Question: I have built an object in PHP, used JSON_encode function and send it as a JSON string to my JS script via ajax. Then I convert it back to an object. The problem I am having is that I wanted to keep the object in the order that it was originally created in. Please see this picture of what the object looks like once I get it into JS:

When I created the object, it was sorted by the customer field alphabetically. The customer name starting with A would come first, B second, etc. As you can see, now, the first element of the object as customer starting with S. It looks like somehow it got automatically sorted by the key of the top-level object, which is an integer, so I understand why this happened.
So i want to do is re-sort this object so that all the sub-objects are sorted by the 'customer' field alphabetically. Is this possible? If so, how do I do it?
Thanks!
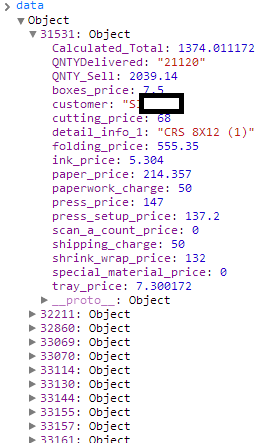
Answer: It's probably the difference between a JavaScript Object and a JavaScript Array. Objects are more like hash tables, where the keys aren't sorted in any particular order, whereas Arrays are linear collections of values.
In your back end, make sure you're encoding an array, rather than an object. Check the final encoded JSON, and if your collection of objects is surrounded by {} instead of [], it's being encoded as an object instead of an array.
You may run into a problem since it looks like you're trying to access the objects by an ID number, and that's the index you want those objects to occupy in the final array, which presents another problem, because you probably don't want an array with 40,000 entries when you're only storing a small amount of values.
If you just want to iterate through the objects, you should make sure you're encoding an array instead of an object. If you want to access the objects by specific ID, you'll probably have to sort the objects client-side (i.e. have the object from the JSON response, and then create another array and sort those objects into it, so you can have the sorted objects and still be able to access them by id).
You can find efficient sorting algorithms (or use the one below from ELCas) easily via Google.